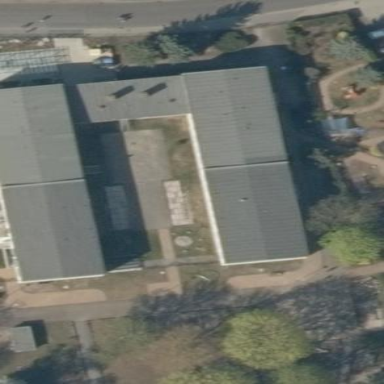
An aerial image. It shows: Building.